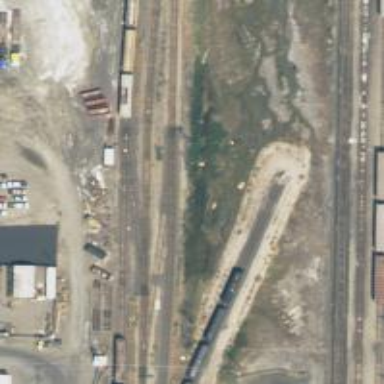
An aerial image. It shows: Railway spur service.